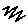
Label: zigzag